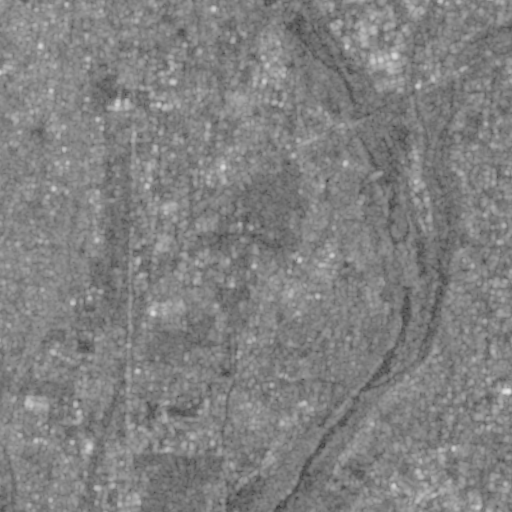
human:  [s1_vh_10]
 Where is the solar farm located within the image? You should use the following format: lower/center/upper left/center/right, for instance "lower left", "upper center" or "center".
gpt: The solar farm is located in the lower left of the image.
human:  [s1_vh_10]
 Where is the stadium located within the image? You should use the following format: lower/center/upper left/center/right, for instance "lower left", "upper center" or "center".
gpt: The stadium is located in the upper left of the image.
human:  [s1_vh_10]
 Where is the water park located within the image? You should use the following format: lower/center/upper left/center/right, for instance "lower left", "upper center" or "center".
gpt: The water park is located in the center left of the image.
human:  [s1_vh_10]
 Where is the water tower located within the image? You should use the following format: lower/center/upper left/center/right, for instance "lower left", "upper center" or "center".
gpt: The water tower is located in the center left of the image.
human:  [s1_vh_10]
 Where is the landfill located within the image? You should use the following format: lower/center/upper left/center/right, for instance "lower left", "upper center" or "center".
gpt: There is no landfill in the image.

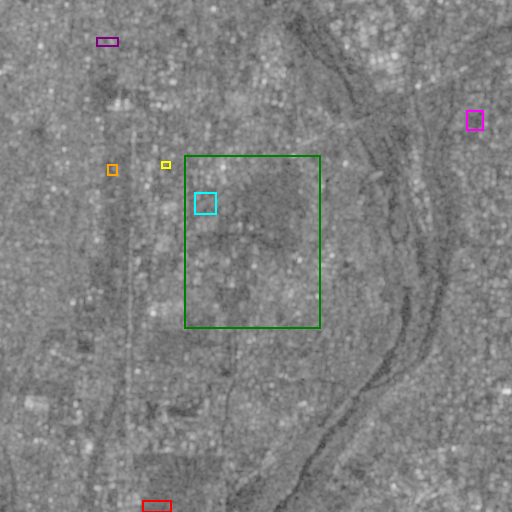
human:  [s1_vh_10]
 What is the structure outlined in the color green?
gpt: The structure outlined in green is a crop field.
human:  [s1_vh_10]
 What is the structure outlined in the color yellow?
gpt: The structure outlined in yellow is a gas station.
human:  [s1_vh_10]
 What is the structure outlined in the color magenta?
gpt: The structure outlined in magenta is a park.
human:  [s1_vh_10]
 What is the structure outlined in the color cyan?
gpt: The structure outlined in cyan is a parking lot.
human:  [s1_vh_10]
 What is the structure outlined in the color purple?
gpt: The structure outlined in purple is a power substation.
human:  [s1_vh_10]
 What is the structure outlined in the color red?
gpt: The structure outlined in red is a solar farm.
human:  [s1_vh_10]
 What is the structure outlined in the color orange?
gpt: The structure outlined in orange is a stadium.
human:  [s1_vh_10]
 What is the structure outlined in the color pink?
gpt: There is no pink outline.